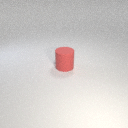
large red rubber cylinder